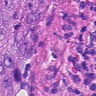
Metastatic tissue present: yes